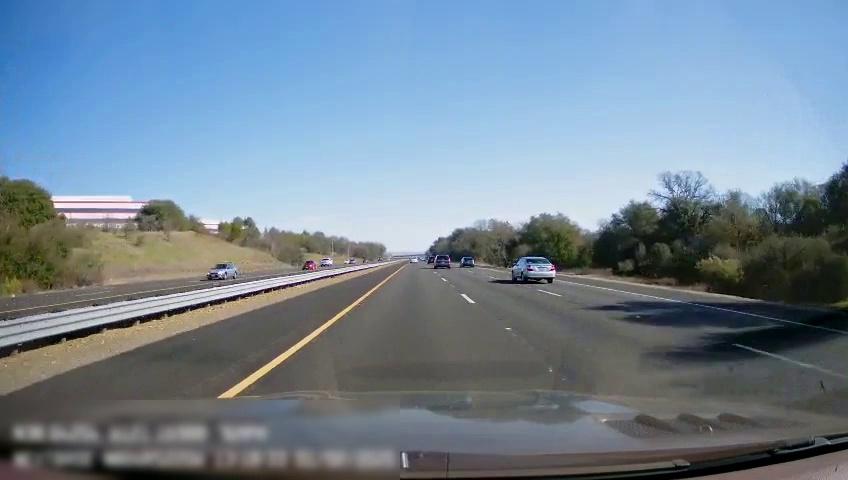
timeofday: Day
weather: Sunny
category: Drivable Space
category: Drivable Space
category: Vehicles | Car
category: Vehicles | Car
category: Vehicles | Truck
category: Vehicles | SUV
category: Vehicles | Car
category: Vehicles | SUV
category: Lanes | Opposite Lane
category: Lanes | Opposite Lane
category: Lanes | Current Lane
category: Lanes | Current Lane
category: Lanes | Alternate Lane
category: Lanes | Alternate Lane